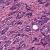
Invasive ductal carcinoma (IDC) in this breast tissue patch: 1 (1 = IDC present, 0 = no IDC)